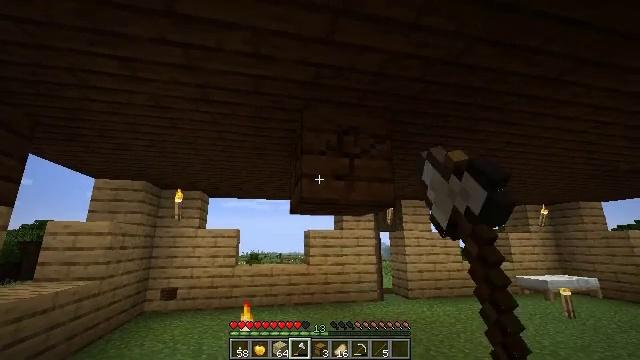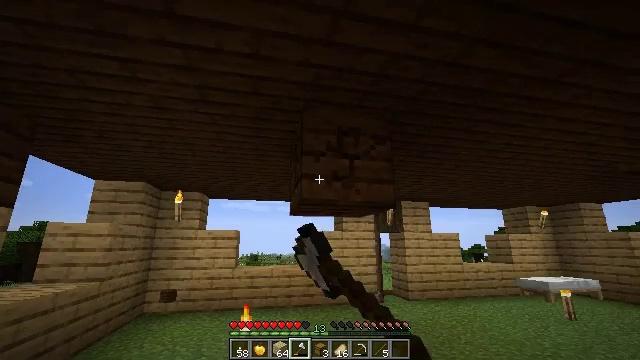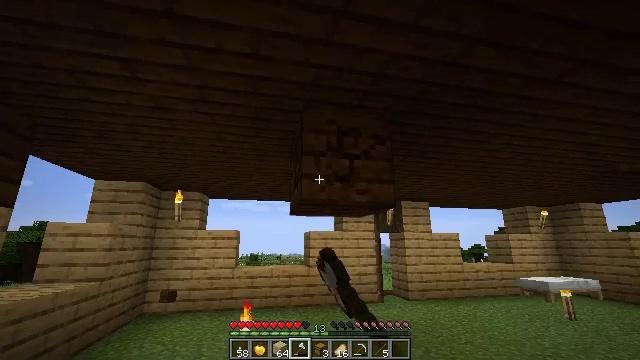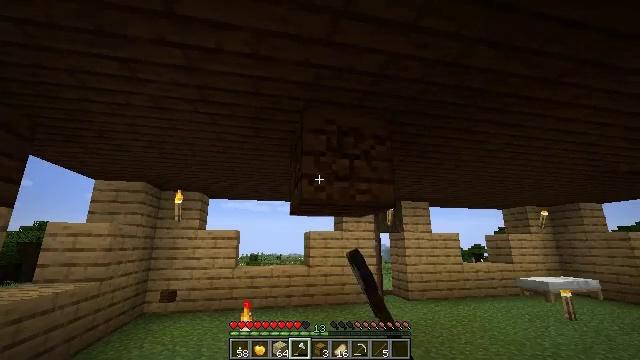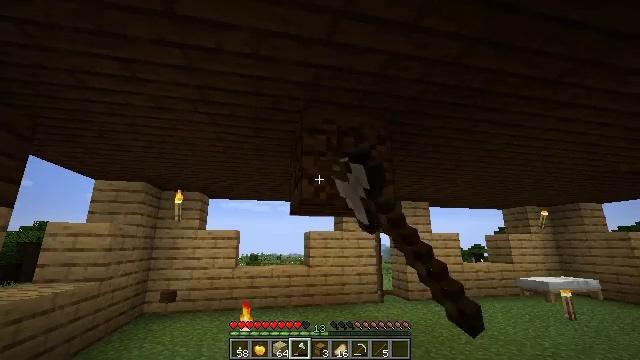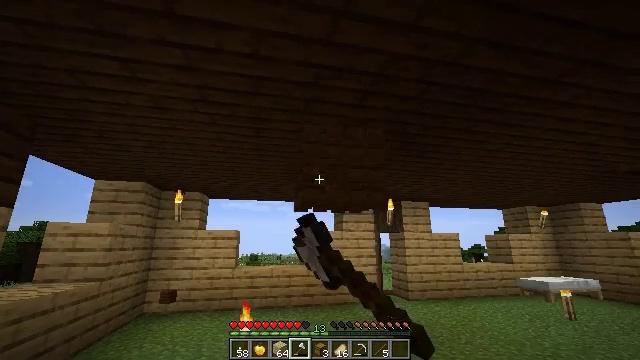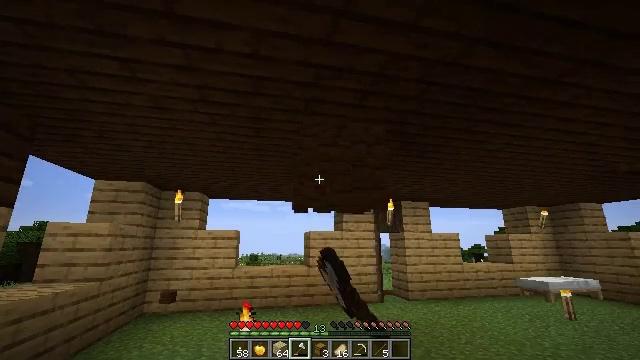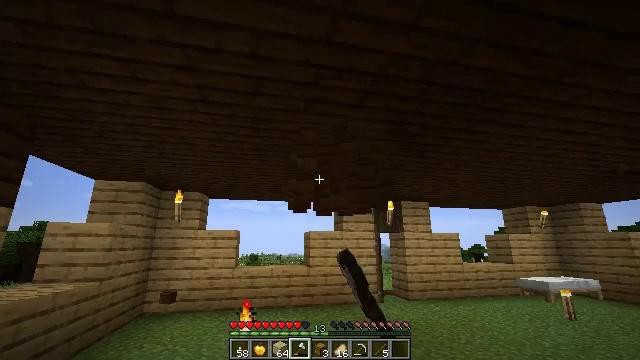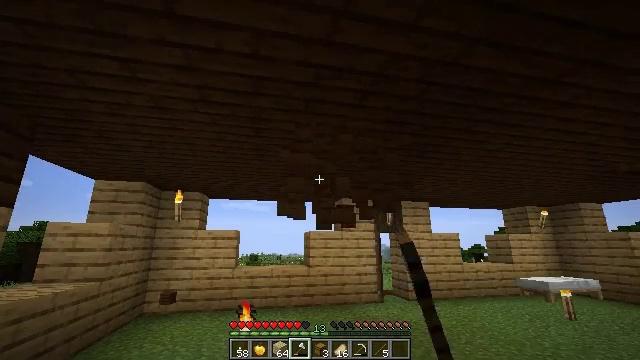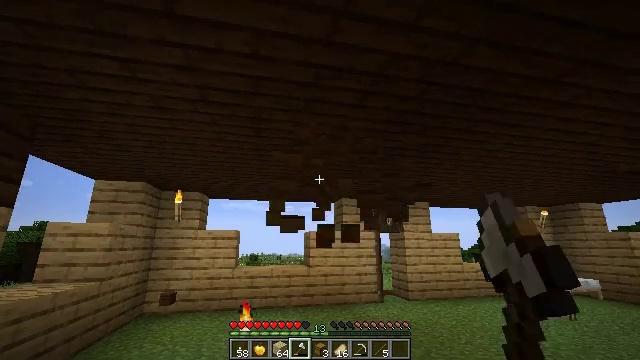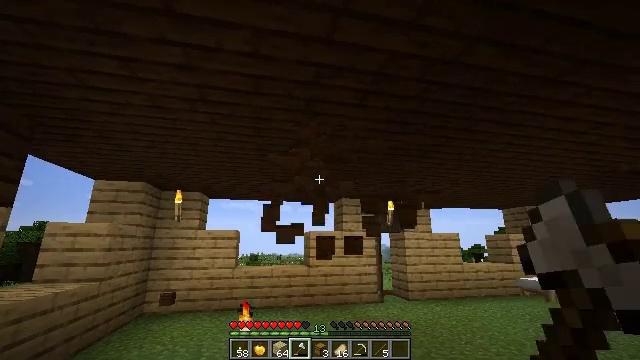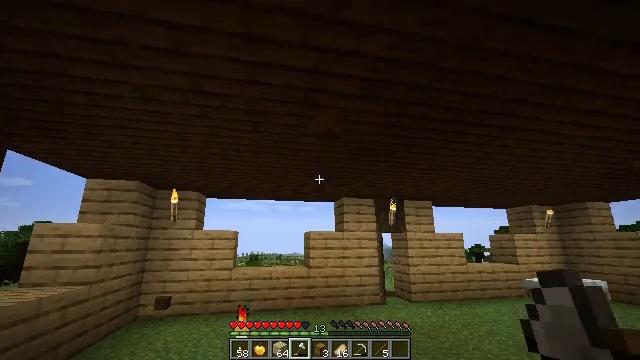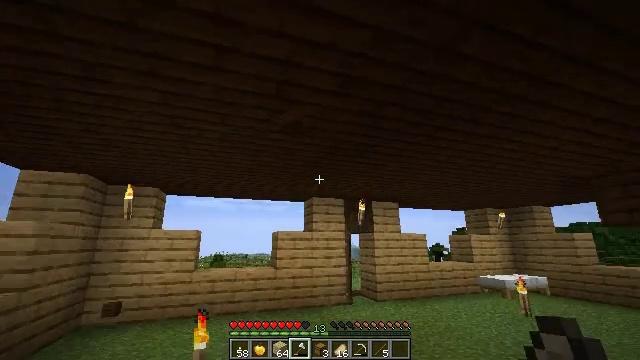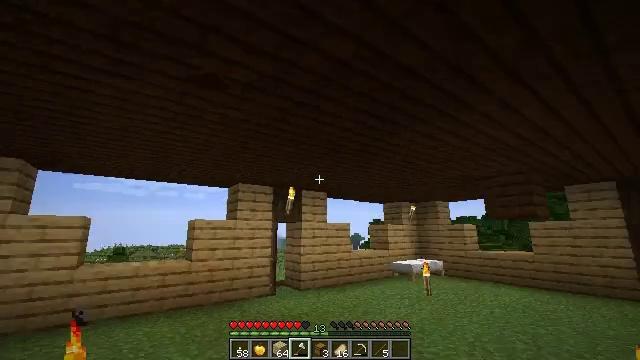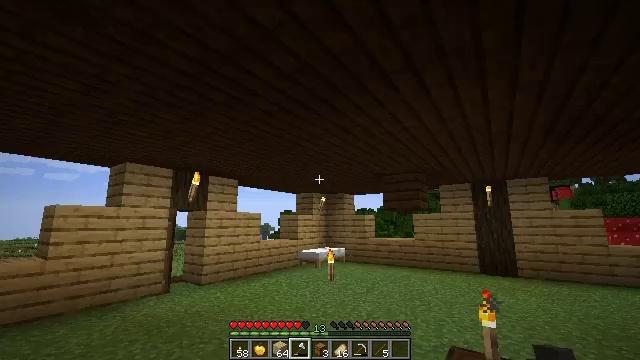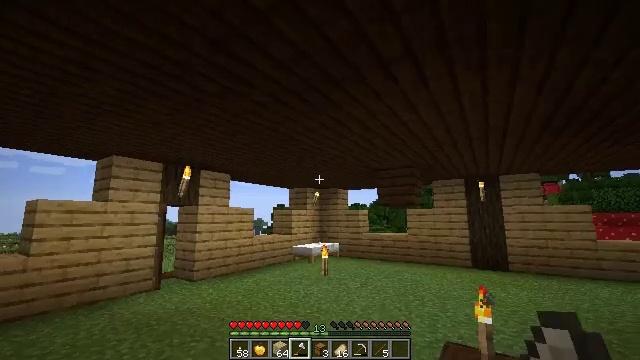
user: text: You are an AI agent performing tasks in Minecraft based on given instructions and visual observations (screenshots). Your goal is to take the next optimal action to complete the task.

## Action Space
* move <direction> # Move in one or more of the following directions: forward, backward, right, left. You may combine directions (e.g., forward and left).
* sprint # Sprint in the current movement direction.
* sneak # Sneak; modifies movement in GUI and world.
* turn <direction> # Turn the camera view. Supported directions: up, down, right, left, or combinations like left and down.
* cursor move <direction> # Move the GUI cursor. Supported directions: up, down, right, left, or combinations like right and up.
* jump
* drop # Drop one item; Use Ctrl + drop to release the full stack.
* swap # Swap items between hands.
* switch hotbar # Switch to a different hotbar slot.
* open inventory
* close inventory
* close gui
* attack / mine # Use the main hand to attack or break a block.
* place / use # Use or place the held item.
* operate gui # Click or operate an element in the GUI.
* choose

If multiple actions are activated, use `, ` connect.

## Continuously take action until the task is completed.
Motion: motion action
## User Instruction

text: Collect dark oak planks from a structure.
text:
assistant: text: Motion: attack / mine
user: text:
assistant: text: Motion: attack / mine
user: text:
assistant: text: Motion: attack / mine
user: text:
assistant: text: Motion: attack / mine
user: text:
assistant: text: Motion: attack / mine
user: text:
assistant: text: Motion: attack / mine
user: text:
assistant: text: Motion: attack / mine
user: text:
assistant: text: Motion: attack / mine
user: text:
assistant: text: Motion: attack / mine
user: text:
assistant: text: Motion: move forward, attack / mine
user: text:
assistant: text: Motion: move forward
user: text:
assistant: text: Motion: move forward, turn right
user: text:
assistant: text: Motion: move forward, turn right and down
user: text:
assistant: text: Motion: move forward, turn right and down
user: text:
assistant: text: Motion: move forward, turn right and down
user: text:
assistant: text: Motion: move forward
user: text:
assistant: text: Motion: move forward
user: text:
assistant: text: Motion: move forward
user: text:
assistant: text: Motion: move forward, turn up
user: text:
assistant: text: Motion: move forward and move left
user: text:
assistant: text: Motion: move forward and move left
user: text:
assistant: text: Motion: move forward and move left
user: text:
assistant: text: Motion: move forward and move left, turn right
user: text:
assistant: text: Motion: move forward and move left, turn right and down
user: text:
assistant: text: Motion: move forward and move left, turn right and down
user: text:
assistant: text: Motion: move forward, turn right and down
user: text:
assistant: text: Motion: move forward, turn right
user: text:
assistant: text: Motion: move forward
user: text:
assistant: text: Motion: move forward
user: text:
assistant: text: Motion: move forward